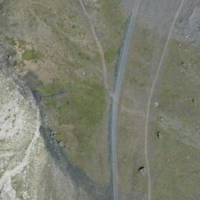
EUNIS habitat code: 31
Species observed at this site:
Silene acaulis